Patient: sex F, age 77
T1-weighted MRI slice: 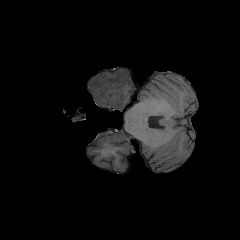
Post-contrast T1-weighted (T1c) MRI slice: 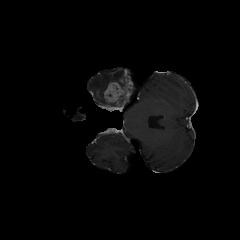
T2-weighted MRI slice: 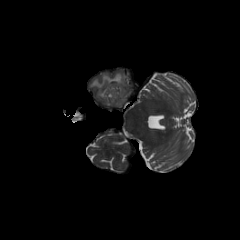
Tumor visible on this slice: yes
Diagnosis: Glioblastoma, IDH-wildtype
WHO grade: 4